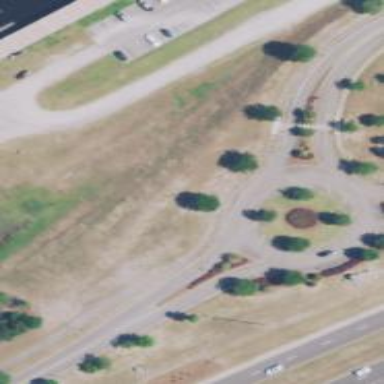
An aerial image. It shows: Residential road that intersects with roundabout.